Aerial crown-view tile of a tropical tree (Barro Colorado Island, Panama), acquired 20250414:
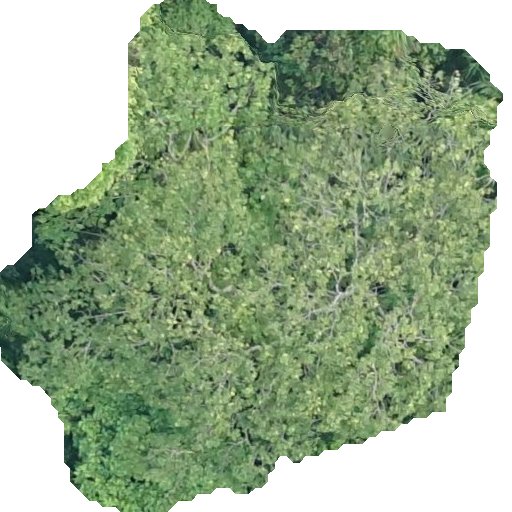
Species: Dipteryx oleifera
GBIF accepted scientific name: Dipteryx oleifera
Crown area: 268.62 m²